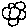
Label: flower